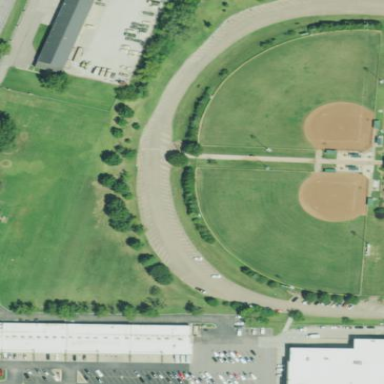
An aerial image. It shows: Baseball pitch for leisure land activities.